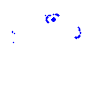
Particle: proton